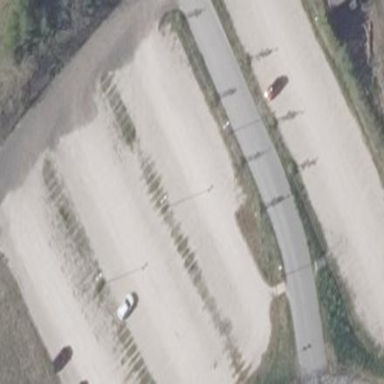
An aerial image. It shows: Paved parking area.